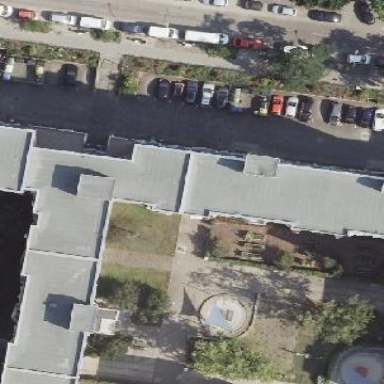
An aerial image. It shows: Flat-roofed apartment building.